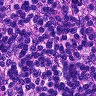
Metastatic tissue present: no